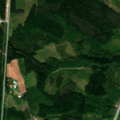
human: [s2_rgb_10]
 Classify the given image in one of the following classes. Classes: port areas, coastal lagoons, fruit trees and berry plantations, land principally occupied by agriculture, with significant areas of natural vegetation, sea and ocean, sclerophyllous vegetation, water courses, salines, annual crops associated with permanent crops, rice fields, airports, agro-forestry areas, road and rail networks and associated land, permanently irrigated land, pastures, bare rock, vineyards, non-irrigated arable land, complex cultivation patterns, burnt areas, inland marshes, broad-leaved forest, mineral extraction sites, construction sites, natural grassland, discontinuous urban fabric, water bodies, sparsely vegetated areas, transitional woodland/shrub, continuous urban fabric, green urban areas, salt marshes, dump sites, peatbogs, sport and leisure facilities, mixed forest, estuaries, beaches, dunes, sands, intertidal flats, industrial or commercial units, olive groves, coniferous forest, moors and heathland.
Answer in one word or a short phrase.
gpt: coniferous forest, mixed forest, transitional woodland/shrub